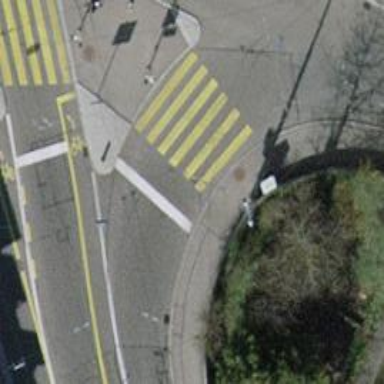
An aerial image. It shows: Tertiary road with asphalt surface and separate sidewalk. There are trolley wires above the road.